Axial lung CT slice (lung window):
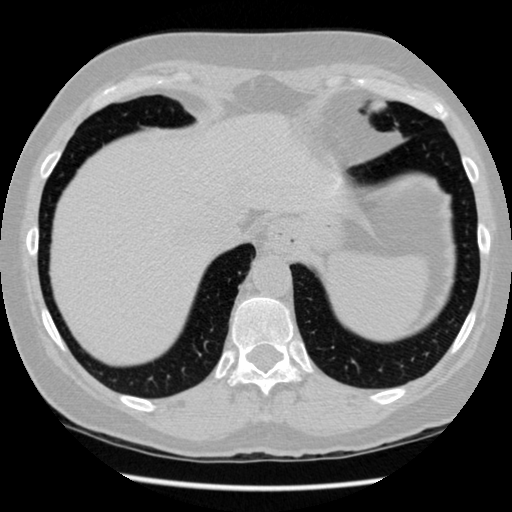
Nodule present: no